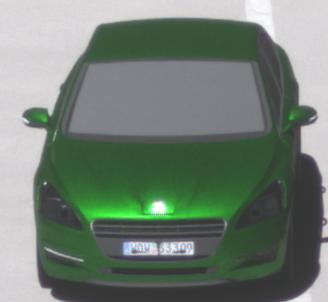
Make: Peugeot
Model: 508 120 VTi
Detailed model: 508 (I) Limousine
Model produced from: 2011/03
Model produced until: 2014/05
Doors: 4
Color: green
Road condition: dry road
Daytime: midday
Contrast: high contrast